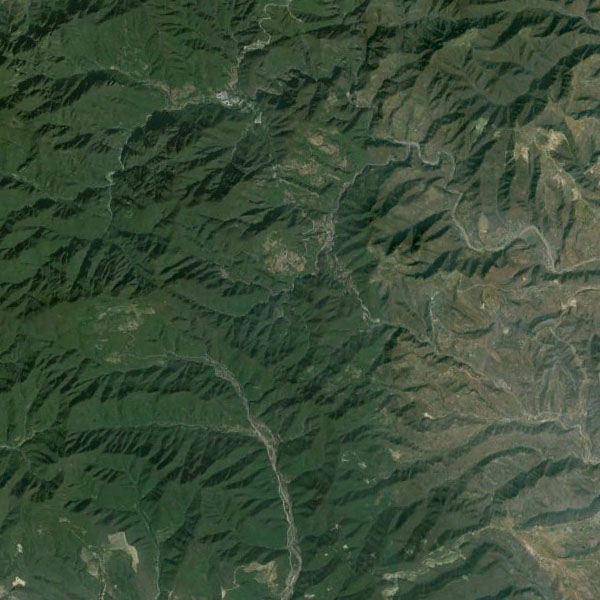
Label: Mountain